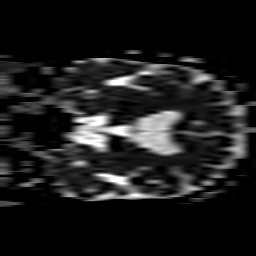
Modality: ADC
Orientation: coronal
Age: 72
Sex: female
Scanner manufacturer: philips
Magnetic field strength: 3 T
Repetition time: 4.296 s
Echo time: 0.07459 s